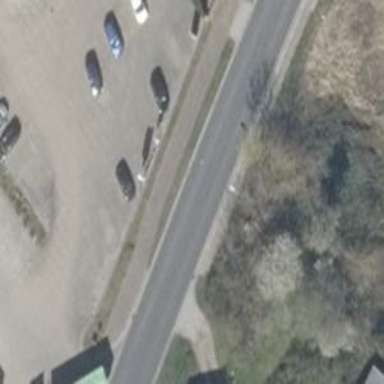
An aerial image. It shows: Primary road with asphalt surface.